Field crop: tomato
Growth stage: 2
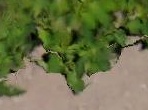
Species: tomato